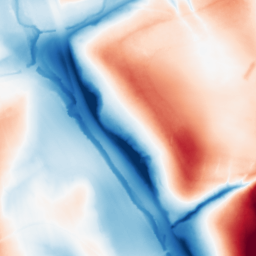
Category: classical
Decomposition family: gaussian_anisotropic
Decomposition parameters: sigma_x: 50
sigma_y: 5
Upsampling method: bilinear
Upsampling parameters: scale: 2
Upsampling scale: 2